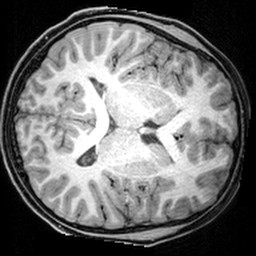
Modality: T1w
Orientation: axial
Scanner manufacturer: siemens
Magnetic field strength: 3 T
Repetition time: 1.9 s
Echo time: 0.00397 s